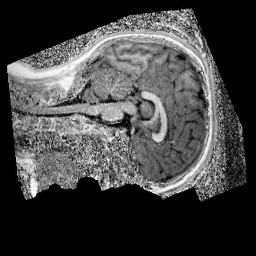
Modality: UNIT1_denoised
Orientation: sagittal
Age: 12
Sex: female
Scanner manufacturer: siemens
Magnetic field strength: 3 T
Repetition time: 4 s
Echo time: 0.00299 s